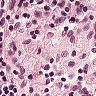
Metastatic tissue present: no